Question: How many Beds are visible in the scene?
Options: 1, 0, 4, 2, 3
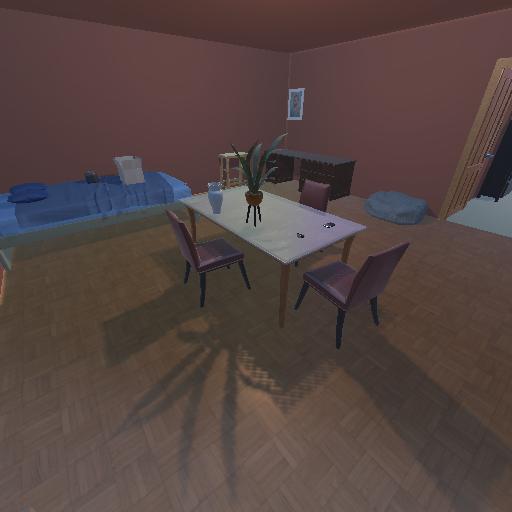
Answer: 1